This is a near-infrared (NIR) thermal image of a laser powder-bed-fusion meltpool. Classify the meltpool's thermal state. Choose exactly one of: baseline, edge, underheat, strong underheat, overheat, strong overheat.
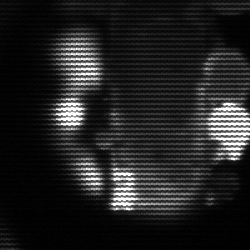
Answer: strong underheat